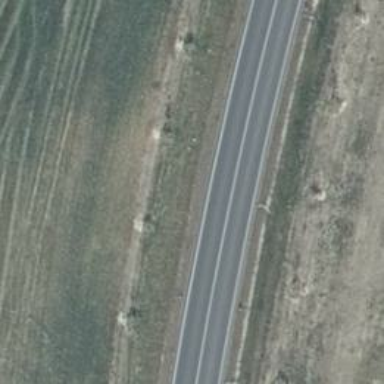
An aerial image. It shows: Secondary road with asphalt surface.